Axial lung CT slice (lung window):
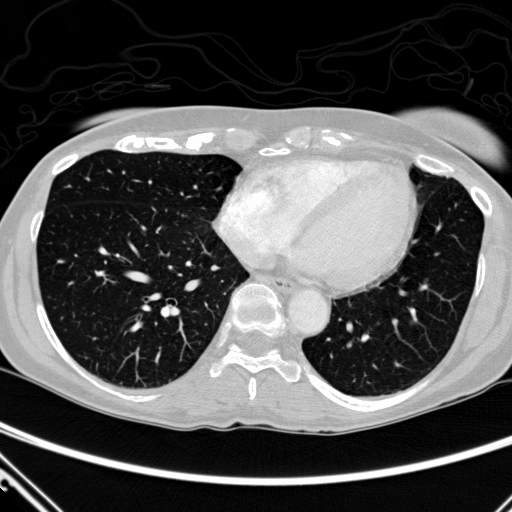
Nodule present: no